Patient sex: M
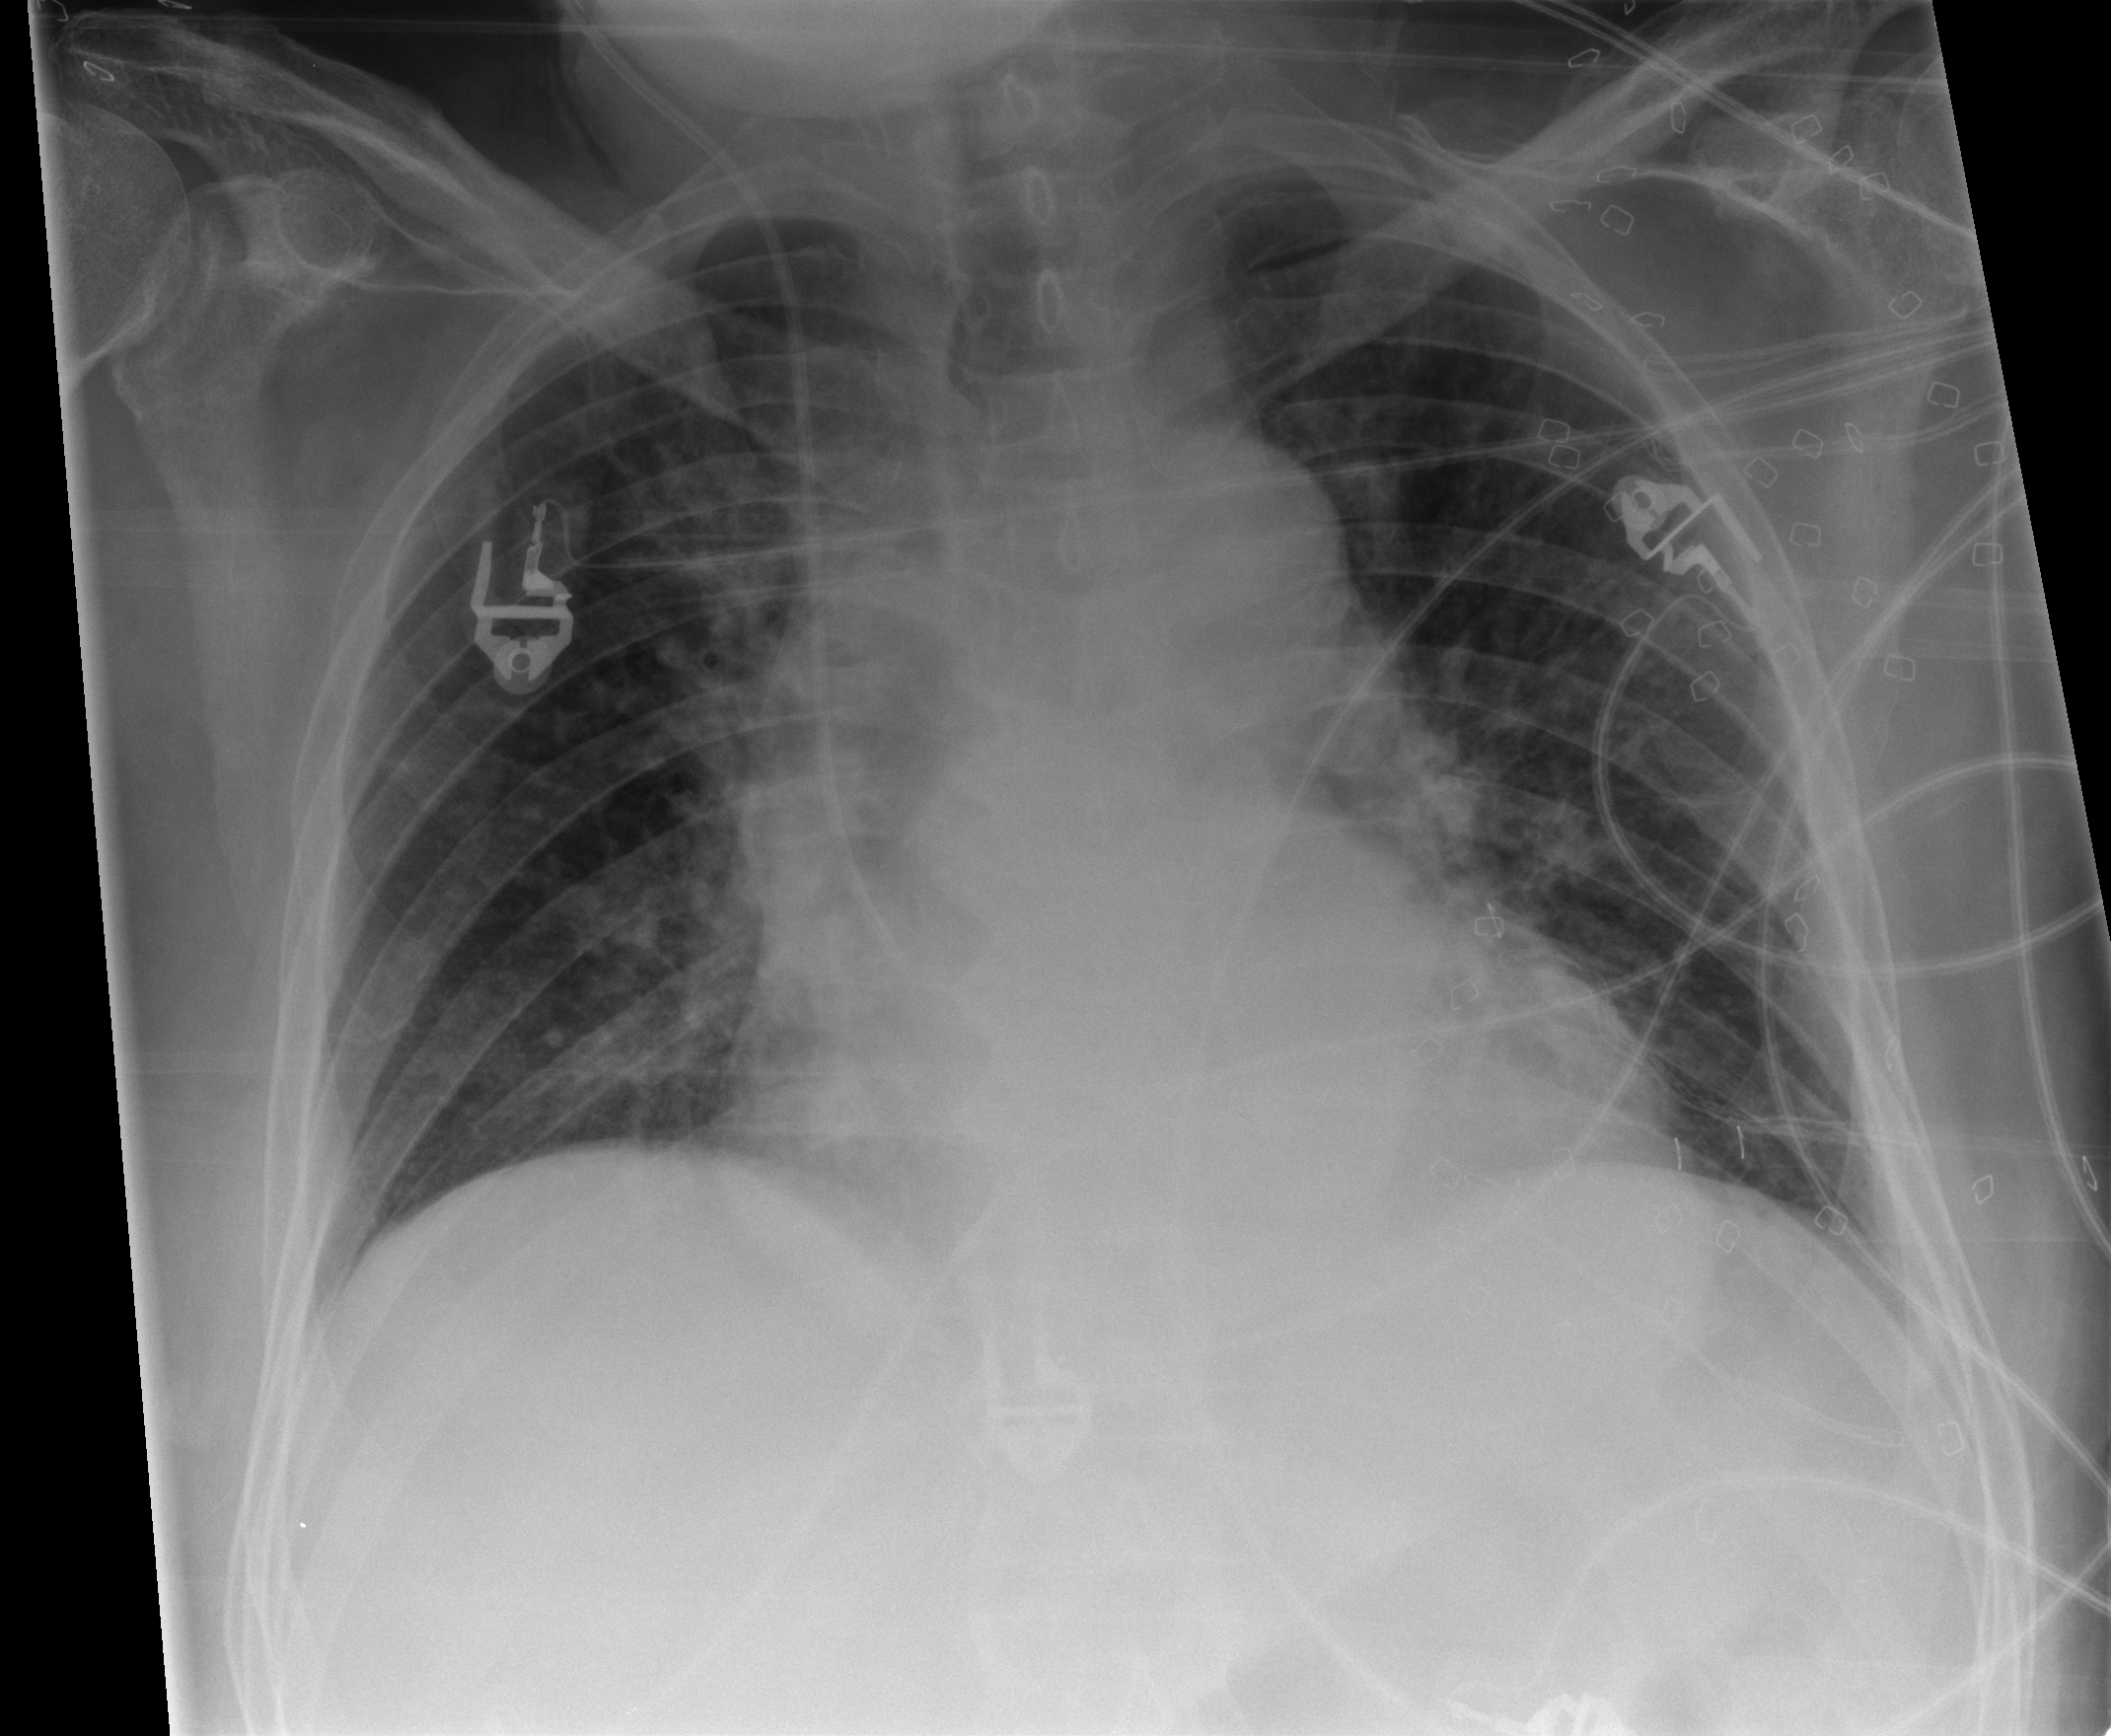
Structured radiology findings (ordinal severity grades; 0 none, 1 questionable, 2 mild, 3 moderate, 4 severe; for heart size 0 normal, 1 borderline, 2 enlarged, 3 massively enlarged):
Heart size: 2
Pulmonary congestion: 1
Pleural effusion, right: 0
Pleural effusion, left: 0
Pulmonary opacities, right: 0
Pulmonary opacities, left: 0
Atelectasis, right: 0
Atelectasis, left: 0